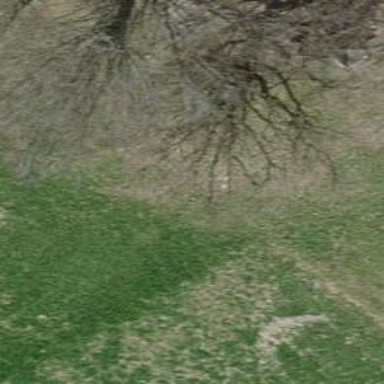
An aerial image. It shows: Grass track.